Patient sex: M
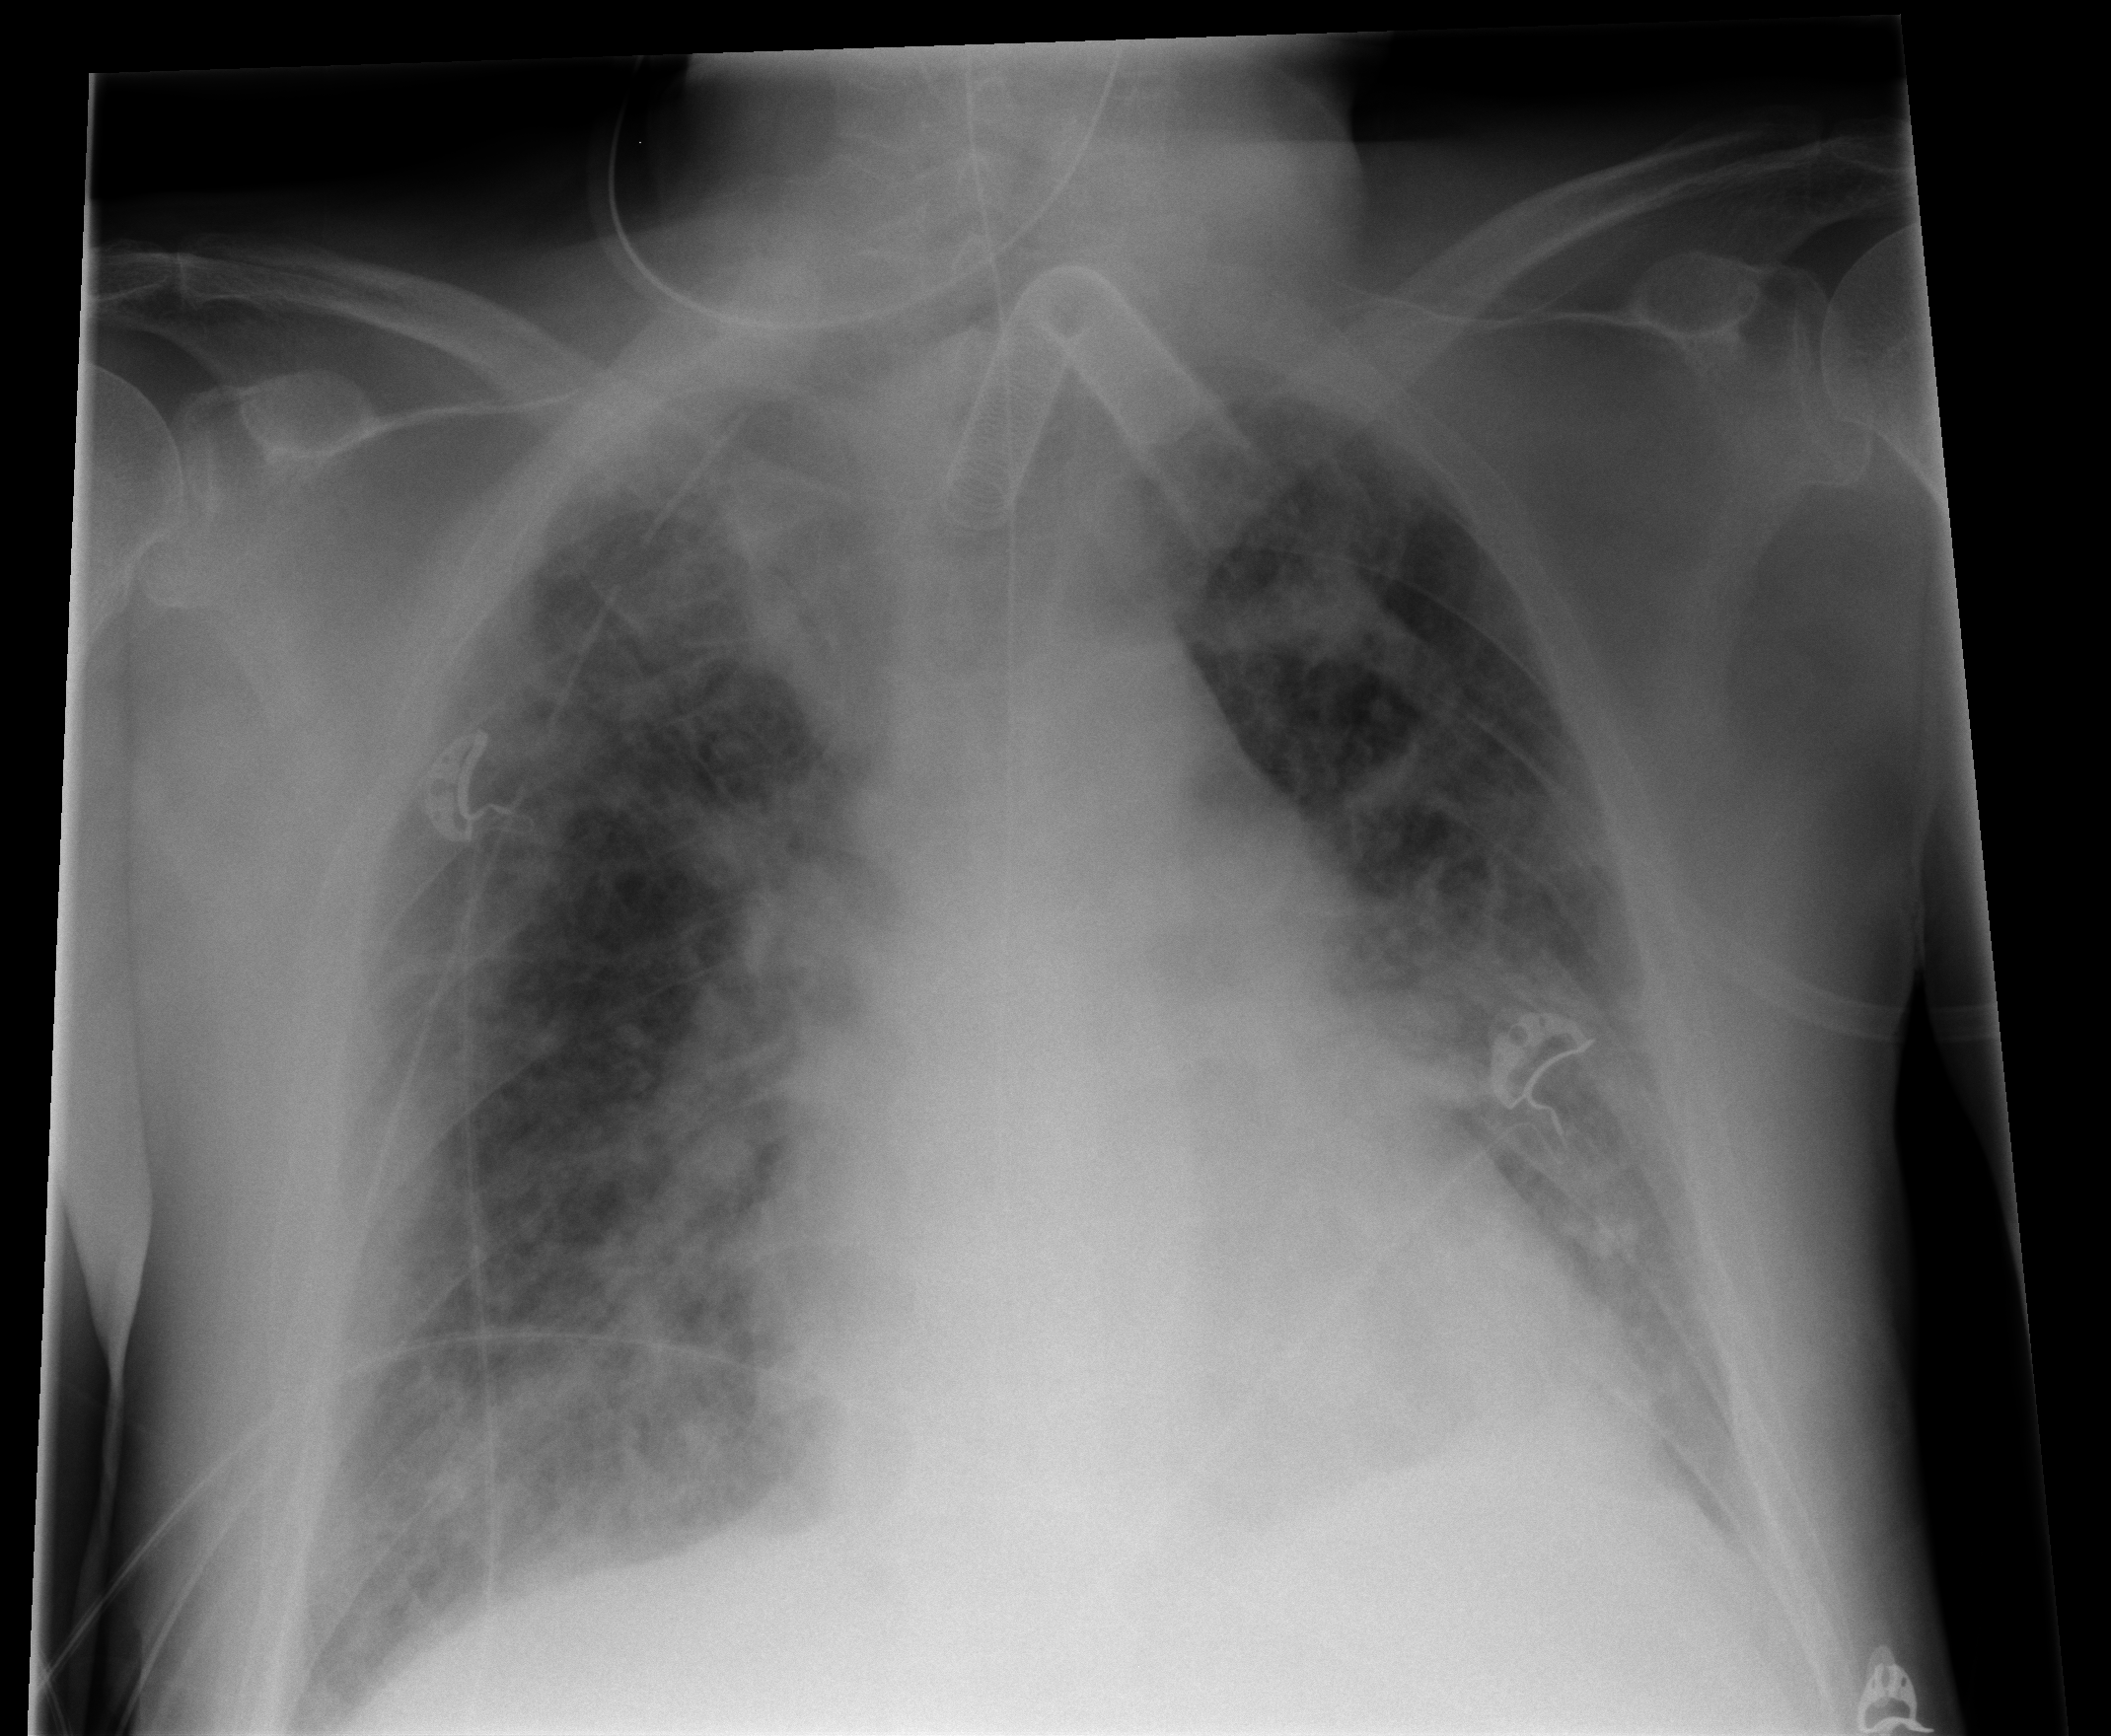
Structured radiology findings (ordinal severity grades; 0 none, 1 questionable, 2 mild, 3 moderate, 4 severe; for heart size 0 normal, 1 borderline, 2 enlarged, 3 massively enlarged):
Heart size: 1
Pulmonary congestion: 3
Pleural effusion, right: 2
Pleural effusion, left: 2
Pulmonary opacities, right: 3
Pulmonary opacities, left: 3
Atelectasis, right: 3
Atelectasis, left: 3